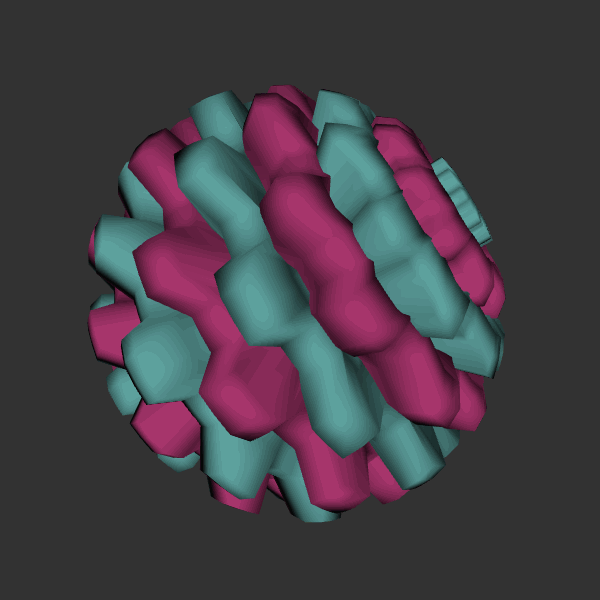
Background: dark